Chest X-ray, AP view. Patient: 49 years old, sex F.
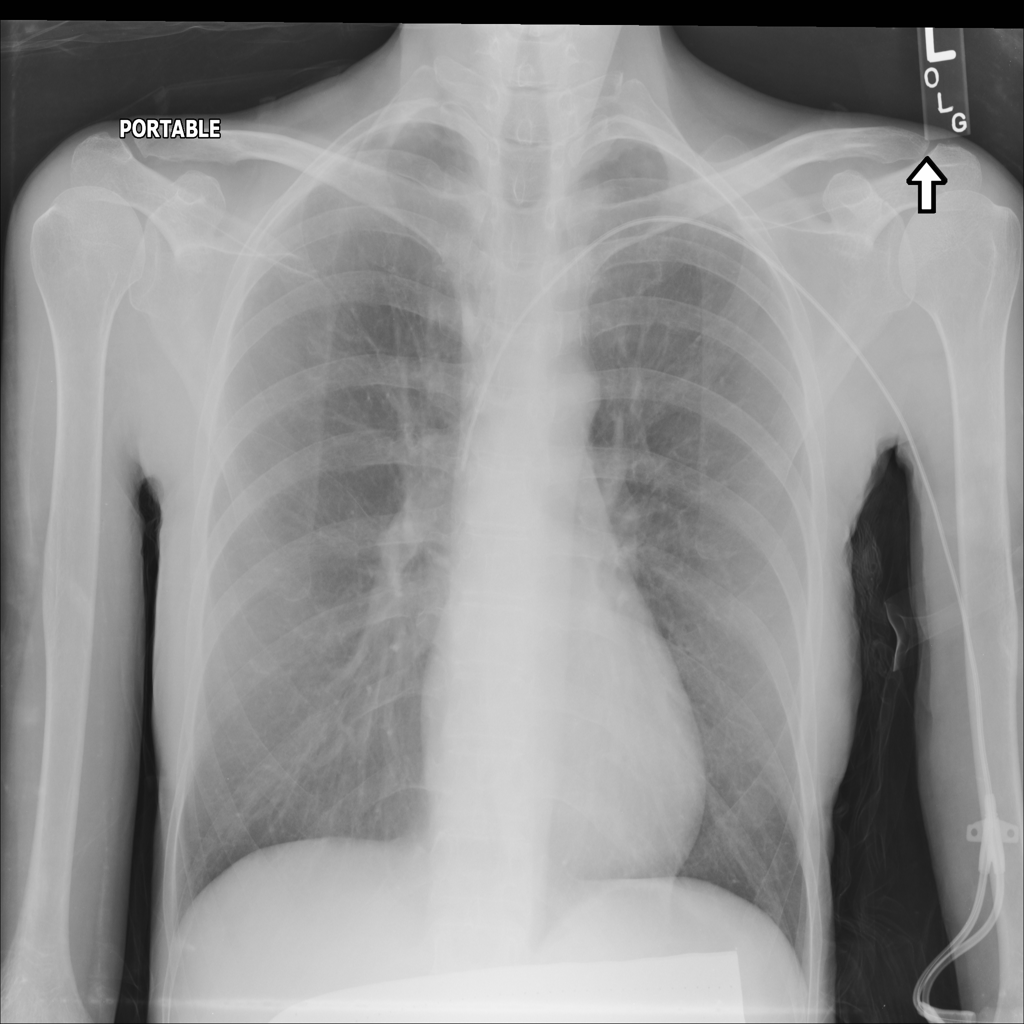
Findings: No Finding